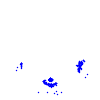
Particle: electron